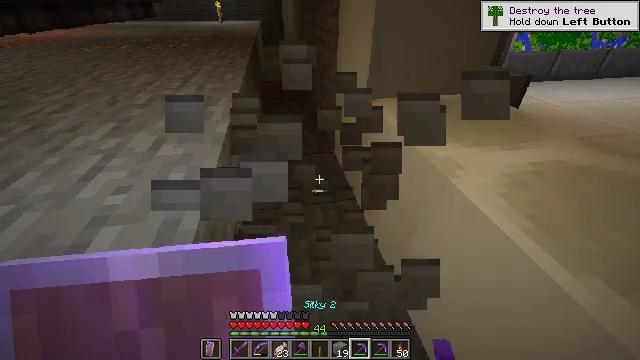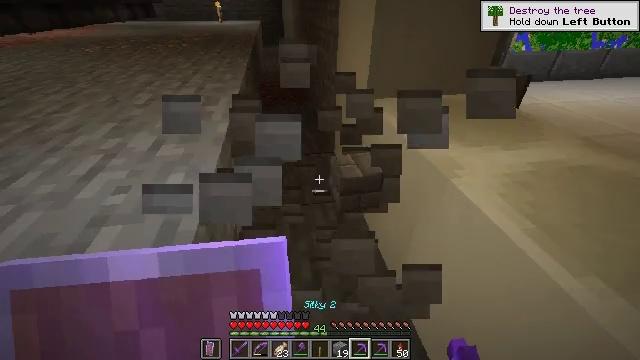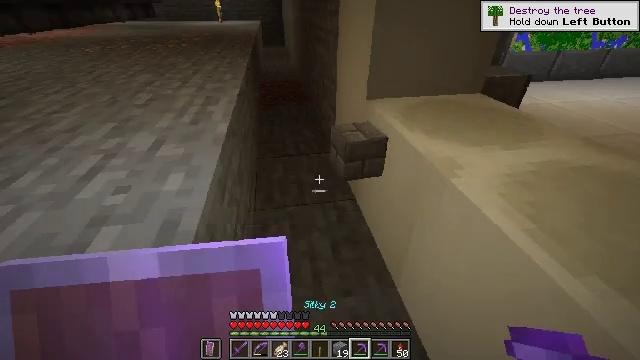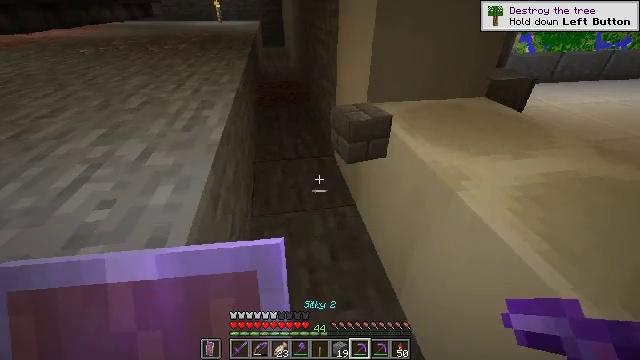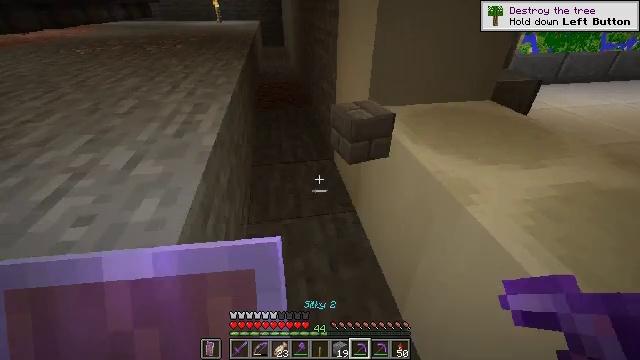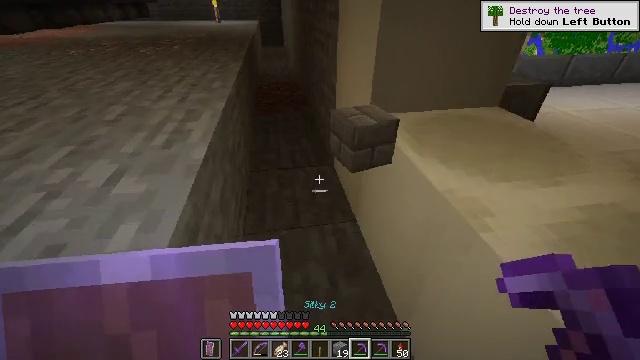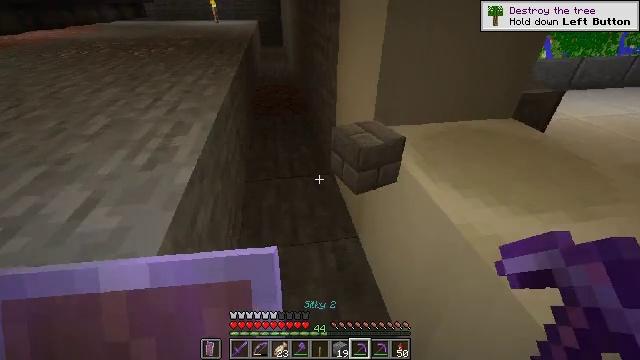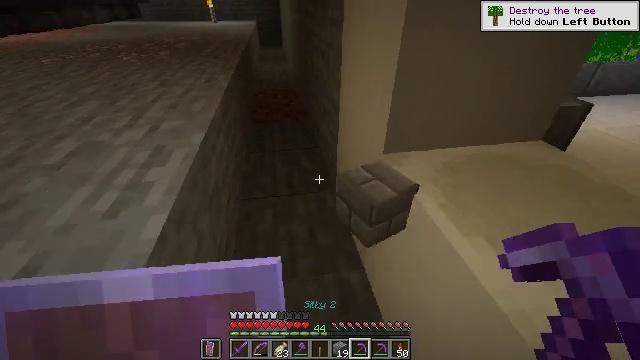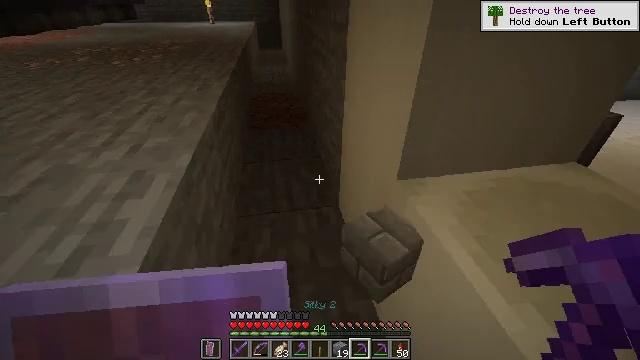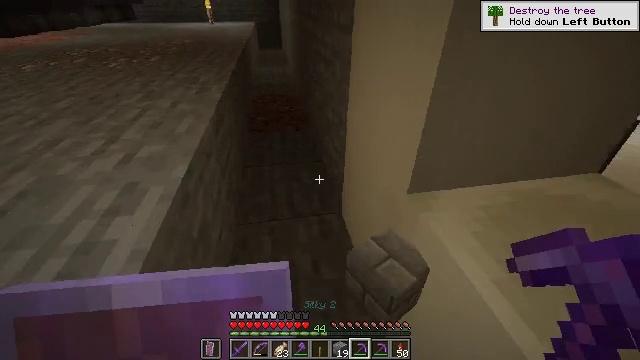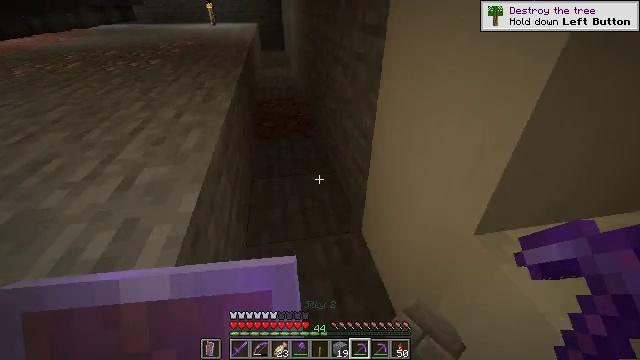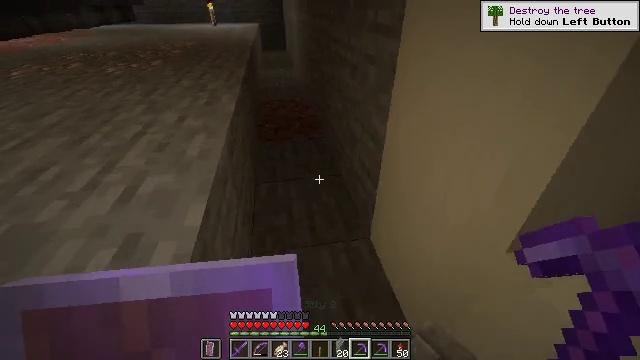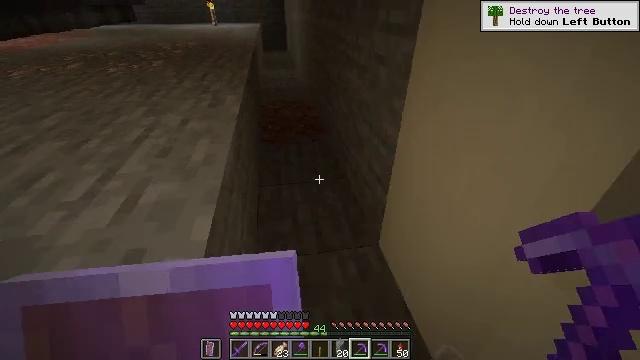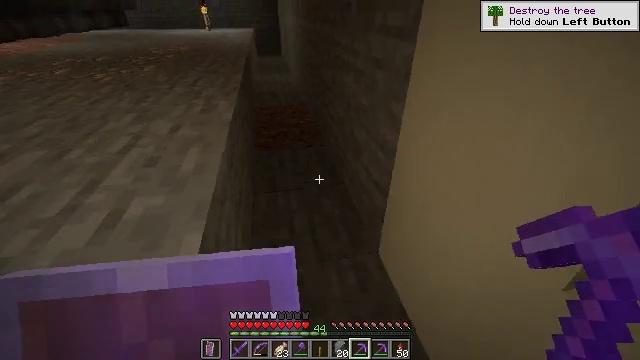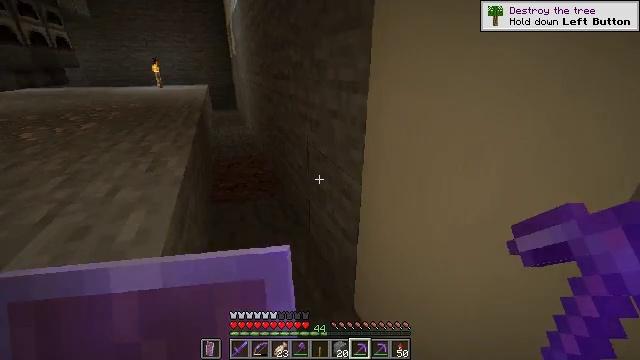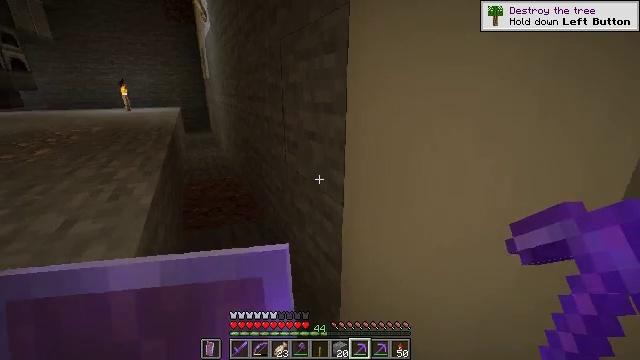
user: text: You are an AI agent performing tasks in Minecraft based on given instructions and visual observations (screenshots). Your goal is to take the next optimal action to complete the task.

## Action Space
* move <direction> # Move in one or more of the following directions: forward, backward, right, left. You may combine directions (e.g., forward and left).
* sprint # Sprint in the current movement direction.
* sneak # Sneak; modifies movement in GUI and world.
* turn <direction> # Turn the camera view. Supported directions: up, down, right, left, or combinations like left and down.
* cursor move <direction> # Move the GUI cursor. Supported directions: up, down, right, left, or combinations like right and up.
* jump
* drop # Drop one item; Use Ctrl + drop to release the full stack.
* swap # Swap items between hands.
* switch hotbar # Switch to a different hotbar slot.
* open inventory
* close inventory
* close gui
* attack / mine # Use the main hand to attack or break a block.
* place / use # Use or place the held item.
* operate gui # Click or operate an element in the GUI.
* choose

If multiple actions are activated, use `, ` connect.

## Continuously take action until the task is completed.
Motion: motion action
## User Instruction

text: craft item air
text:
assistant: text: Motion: no_op
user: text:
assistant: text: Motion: no_op
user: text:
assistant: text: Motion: move forward
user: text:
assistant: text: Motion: move forward
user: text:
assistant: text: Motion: move forward
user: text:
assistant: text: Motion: move forward
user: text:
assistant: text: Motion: move forward
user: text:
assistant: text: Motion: move forward
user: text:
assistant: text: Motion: move forward and move left
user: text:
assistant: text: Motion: move forward and move left
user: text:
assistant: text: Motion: move left
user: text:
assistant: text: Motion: move left
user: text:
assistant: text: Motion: move left, turn right
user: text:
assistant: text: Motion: move left, turn right and up
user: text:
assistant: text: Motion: turn right and up
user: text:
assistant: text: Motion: no_op
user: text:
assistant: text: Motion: no_op
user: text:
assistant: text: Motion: no_op
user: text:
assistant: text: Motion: no_op
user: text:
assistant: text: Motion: no_op
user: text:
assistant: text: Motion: no_op
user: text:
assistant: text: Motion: no_op
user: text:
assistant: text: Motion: no_op
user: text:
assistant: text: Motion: no_op
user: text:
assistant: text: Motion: no_op
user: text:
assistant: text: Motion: no_op
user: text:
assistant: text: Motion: turn left
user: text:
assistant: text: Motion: turn left
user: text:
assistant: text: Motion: turn left
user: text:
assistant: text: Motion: turn left and down